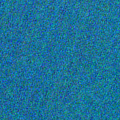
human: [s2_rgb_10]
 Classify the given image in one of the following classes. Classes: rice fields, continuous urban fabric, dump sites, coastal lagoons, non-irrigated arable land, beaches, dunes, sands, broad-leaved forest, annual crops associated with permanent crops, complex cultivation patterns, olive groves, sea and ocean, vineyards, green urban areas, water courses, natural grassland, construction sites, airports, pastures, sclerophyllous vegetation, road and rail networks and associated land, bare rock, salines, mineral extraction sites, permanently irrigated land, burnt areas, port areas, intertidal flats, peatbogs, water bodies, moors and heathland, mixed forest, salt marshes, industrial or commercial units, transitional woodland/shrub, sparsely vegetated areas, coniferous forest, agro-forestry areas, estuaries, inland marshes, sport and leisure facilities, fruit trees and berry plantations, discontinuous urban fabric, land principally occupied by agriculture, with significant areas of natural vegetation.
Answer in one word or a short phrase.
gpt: sea and ocean